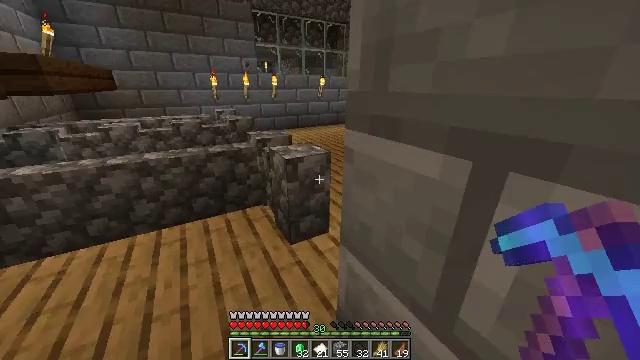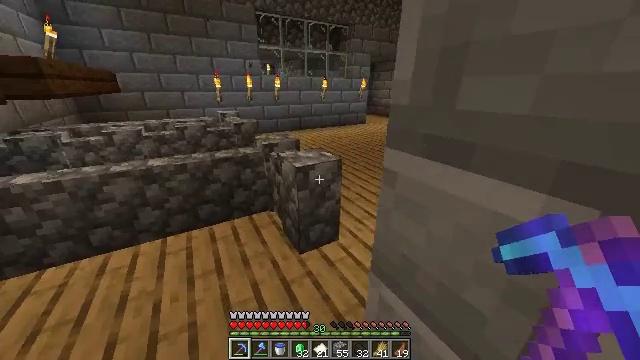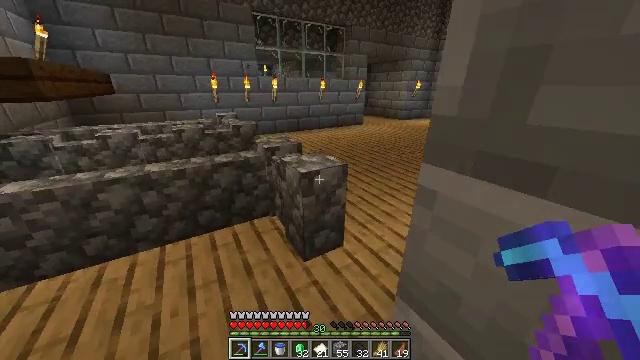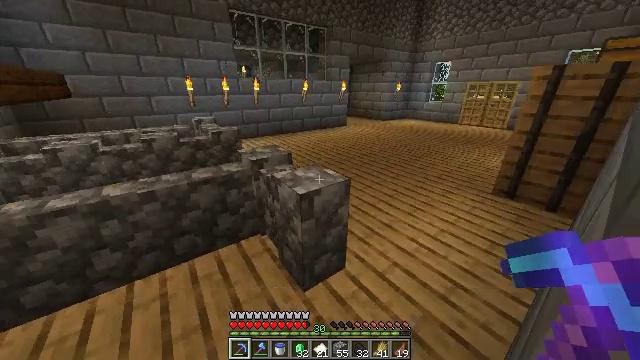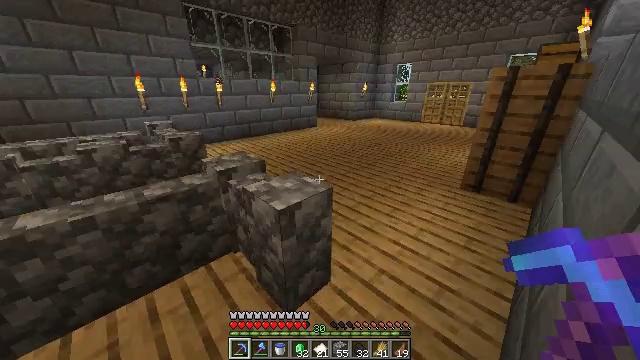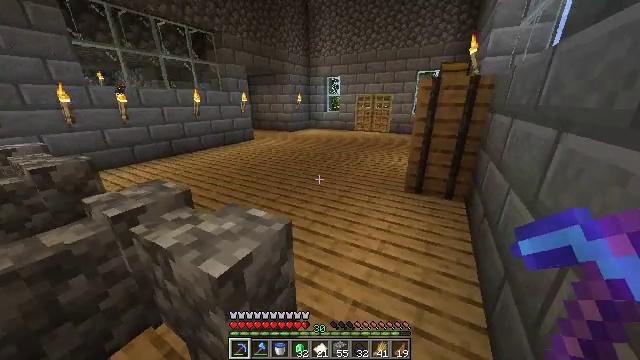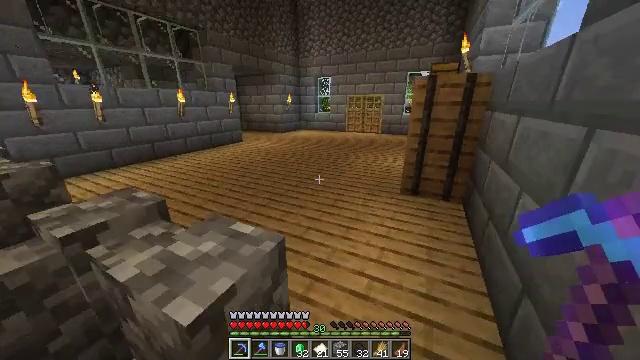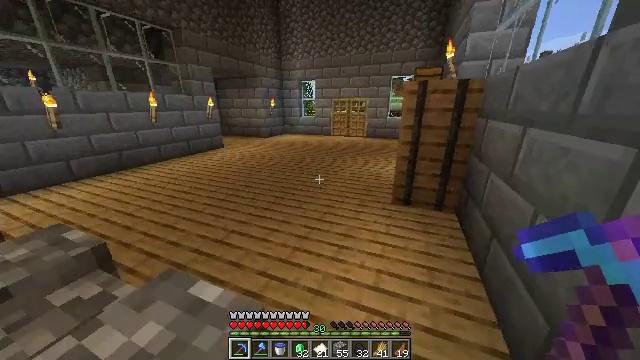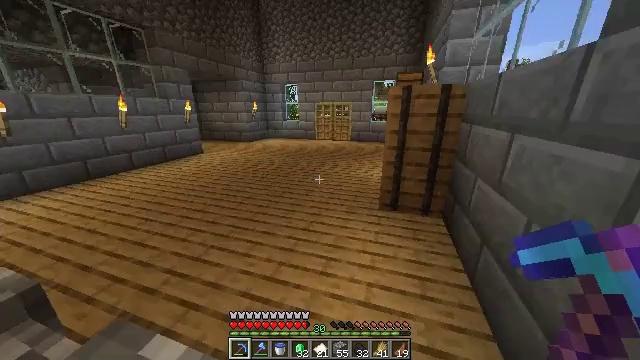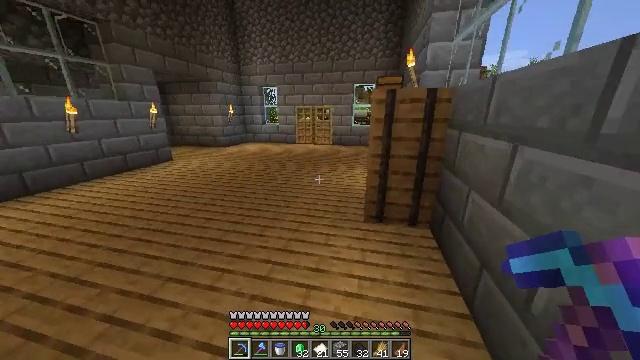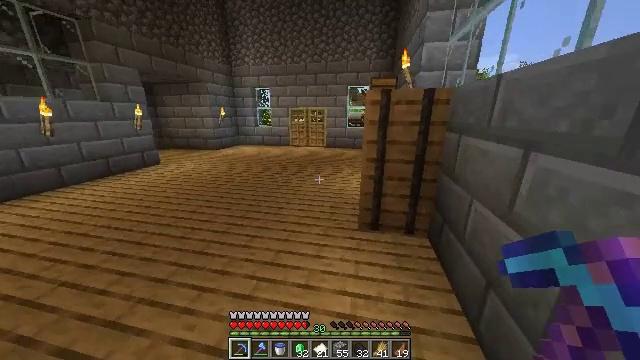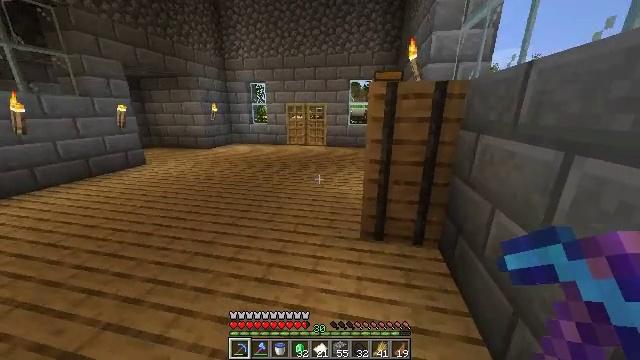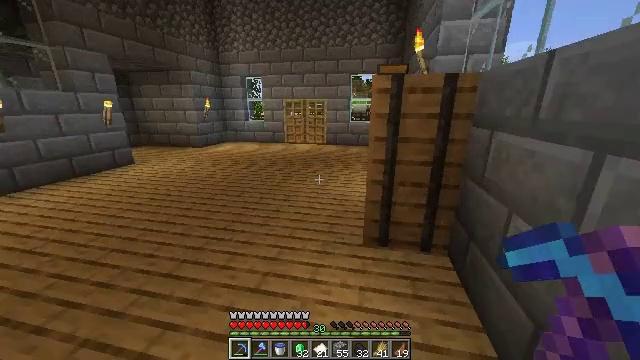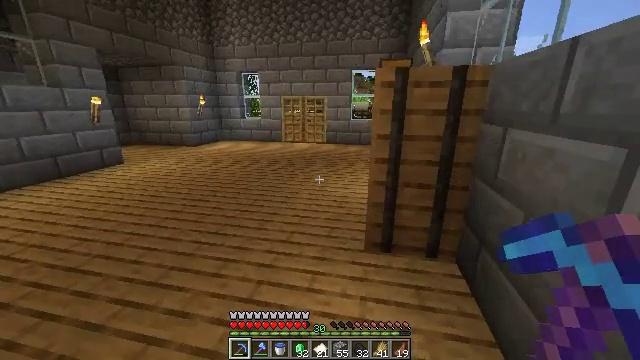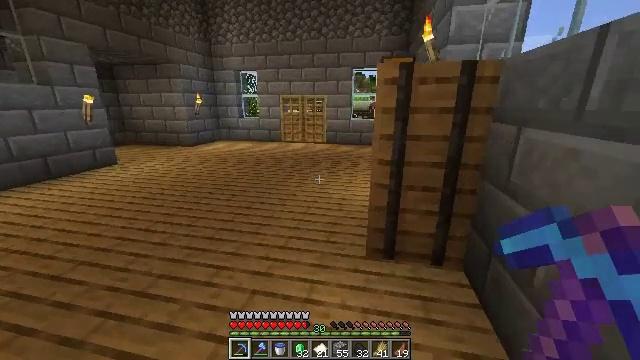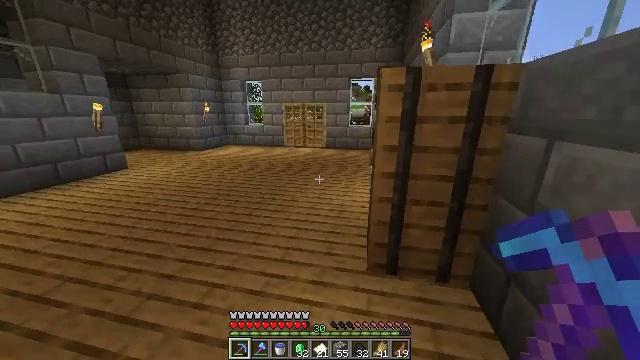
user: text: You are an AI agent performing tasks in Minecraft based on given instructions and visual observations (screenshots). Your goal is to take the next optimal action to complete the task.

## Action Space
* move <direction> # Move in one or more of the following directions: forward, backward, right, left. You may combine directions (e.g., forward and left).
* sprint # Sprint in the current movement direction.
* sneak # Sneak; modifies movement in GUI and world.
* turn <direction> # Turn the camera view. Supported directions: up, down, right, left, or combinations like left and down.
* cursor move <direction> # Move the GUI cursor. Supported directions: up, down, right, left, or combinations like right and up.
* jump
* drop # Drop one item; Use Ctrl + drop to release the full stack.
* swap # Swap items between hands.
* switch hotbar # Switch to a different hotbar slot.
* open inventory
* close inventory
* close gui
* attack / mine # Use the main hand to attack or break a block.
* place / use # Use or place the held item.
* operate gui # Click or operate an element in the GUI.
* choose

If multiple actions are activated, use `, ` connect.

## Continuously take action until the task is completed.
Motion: motion action
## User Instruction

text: Create iron nugget from iron ingot.
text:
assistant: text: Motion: move forward and move left, sprint
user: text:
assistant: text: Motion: move forward, sprint, turn right
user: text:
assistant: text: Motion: move forward, sprint, turn right
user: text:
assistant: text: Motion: move forward, sprint, turn right
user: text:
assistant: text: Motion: move forward, sprint, turn right and up
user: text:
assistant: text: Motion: move forward, sprint, turn right
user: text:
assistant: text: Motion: move forward, sprint, turn right
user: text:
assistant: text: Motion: move forward, sprint, turn right
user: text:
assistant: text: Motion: move forward, sprint, turn right
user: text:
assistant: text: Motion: move forward, sprint, turn right
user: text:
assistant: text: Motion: sprint
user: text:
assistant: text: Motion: sprint
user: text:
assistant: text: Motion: move forward, sprint
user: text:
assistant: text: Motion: move forward, sprint
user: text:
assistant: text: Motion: move forward, sprint
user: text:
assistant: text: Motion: move forward, sprint
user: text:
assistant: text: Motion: move forward, sprint, turn right
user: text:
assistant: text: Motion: move forward and move left, sprint, turn right
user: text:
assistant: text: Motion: move forward and move left, sprint, turn right
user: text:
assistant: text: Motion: move forward and move left, sprint, turn right
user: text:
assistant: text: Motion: move forward and move left, sprint, turn right
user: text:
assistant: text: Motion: move forward and move left, sprint
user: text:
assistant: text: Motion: move forward and move left, sprint, turn right
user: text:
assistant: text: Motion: move forward and move left, sprint, turn right
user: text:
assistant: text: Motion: move forward and move left, sprint, turn right
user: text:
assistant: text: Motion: move forward and move left, sprint, turn right
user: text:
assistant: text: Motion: move forward and move left, sprint, turn right
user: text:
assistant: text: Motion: move forward and move left, sprint, turn right
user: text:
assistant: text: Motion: move forward and move left, sprint
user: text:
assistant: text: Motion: move forward and move left, sprint, turn right